Interaction volume radius: 10 \u00c5
Interaction volume height: 10 \u00c5
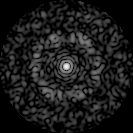
Disorder parameter: 0.8252